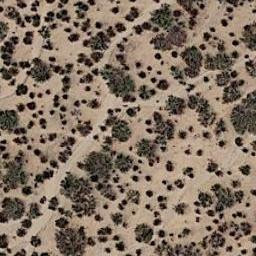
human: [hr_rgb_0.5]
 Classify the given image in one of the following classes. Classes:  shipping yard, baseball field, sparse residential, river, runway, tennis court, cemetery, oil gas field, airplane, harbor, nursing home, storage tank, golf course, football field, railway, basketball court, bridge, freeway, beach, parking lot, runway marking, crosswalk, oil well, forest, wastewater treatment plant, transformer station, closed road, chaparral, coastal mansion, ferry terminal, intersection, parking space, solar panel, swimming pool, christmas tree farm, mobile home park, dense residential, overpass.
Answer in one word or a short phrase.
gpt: chaparral